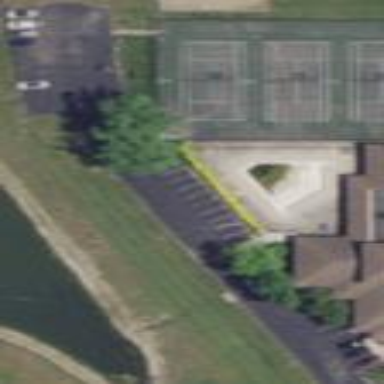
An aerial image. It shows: Parking area with asphalt surface.